Frequency: 50000
Velocity: 0,155
Power: 48,9
Pulse duration: 0,0000001
Pass count: 1
Magnification: 10
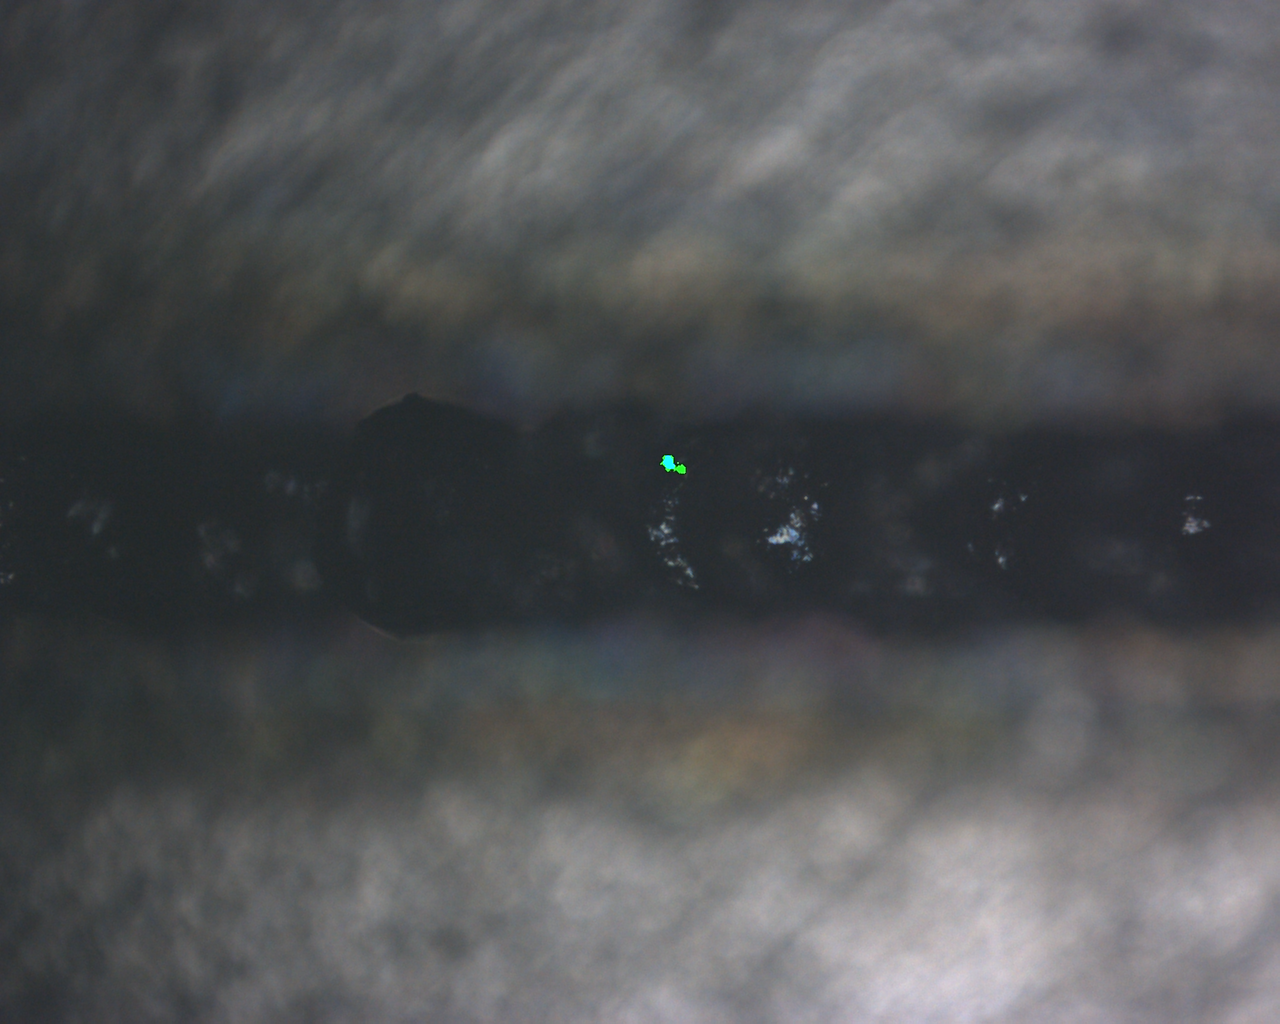
Measured width: 138.931
Other width: 90.098